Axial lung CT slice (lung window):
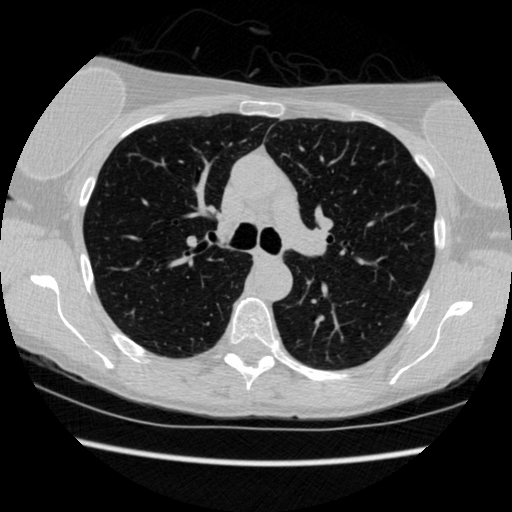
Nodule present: no